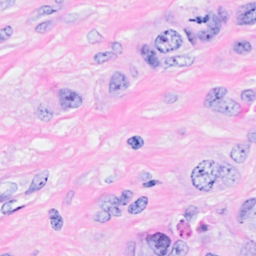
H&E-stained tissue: Breast